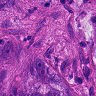
Metastatic tissue present: yes